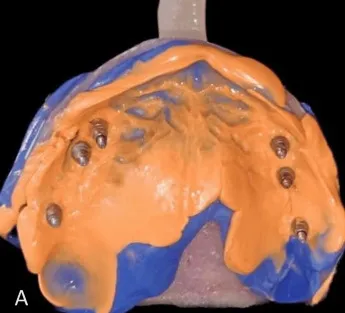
Open tray impression of. Maxillary.
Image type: medical_photograph (oral_photograph)